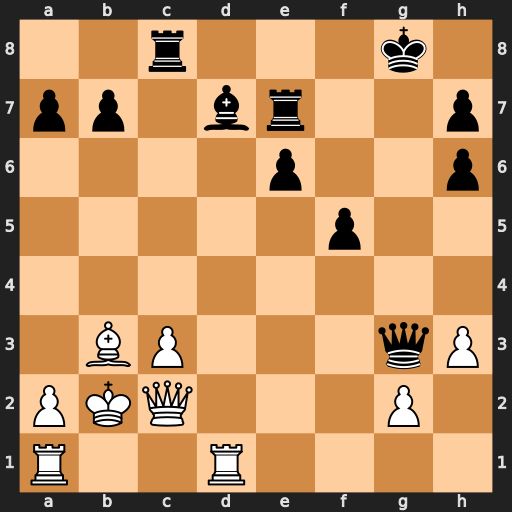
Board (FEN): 2r3k1/pp1br2p/4p2p/5p2/8/1BP3qP/PKQ3P1/R2R4
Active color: w
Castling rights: -
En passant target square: -
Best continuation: Rxd7 Rxd7 Bxe6+